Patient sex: M
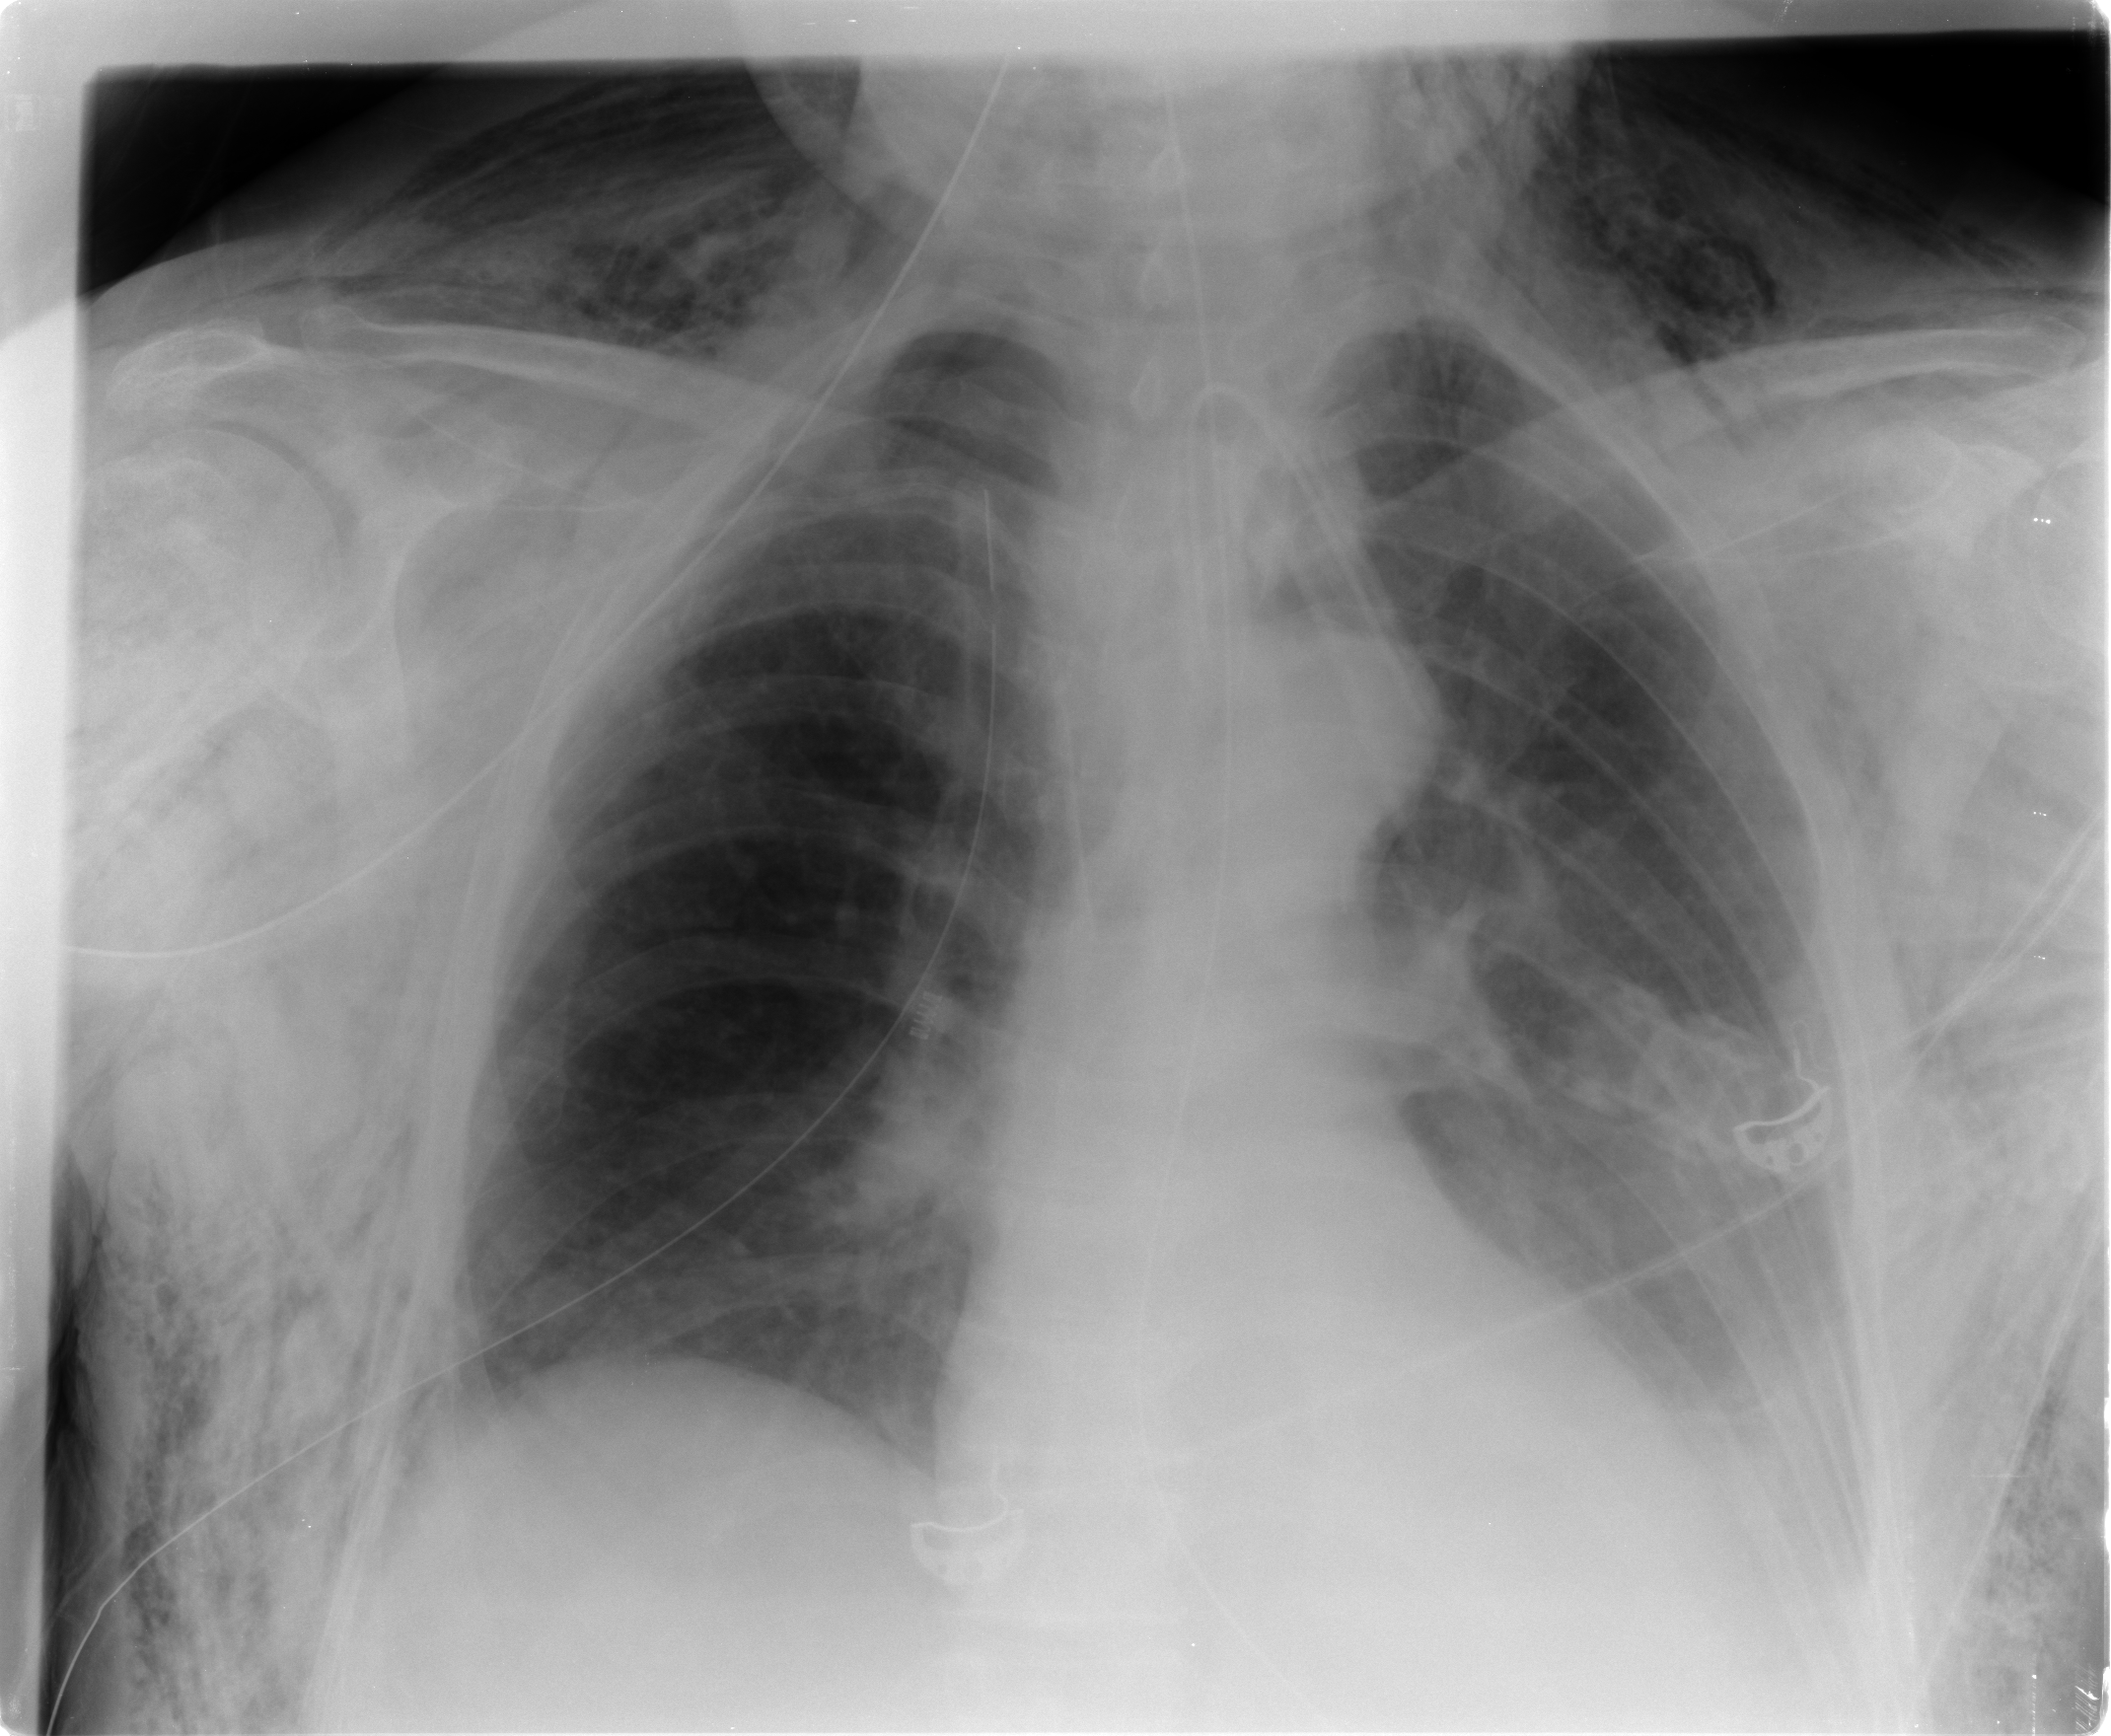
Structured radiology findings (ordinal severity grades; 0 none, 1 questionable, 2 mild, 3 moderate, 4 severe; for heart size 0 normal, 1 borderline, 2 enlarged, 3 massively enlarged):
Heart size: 0
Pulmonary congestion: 0
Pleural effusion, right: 0
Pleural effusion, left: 2
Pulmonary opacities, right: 0
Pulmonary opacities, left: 1
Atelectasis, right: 0
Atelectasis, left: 2